Interaction volume radius: 5 \u00c5
Interaction volume height: 10 \u00c5
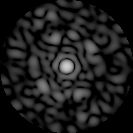
Disorder parameter: 0.8348